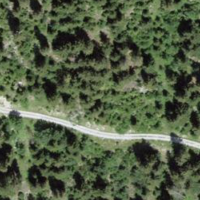
EUNIS habitat code: 45
Species observed at this site:
Saponaria ocymoides